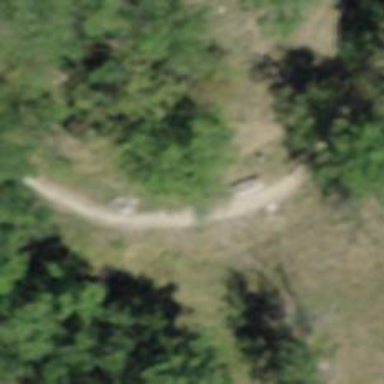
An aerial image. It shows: Bench.